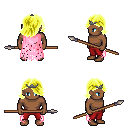
a pixel art fantasy rpg character, male body template, human, dark skin, pink tattered cape, red pants, gold swoop hairstyle, iron tiara, spear, four views (front, back, left, right), 2x2 character sprite sheet, small pixel art, hard edges, no anti-aliasing